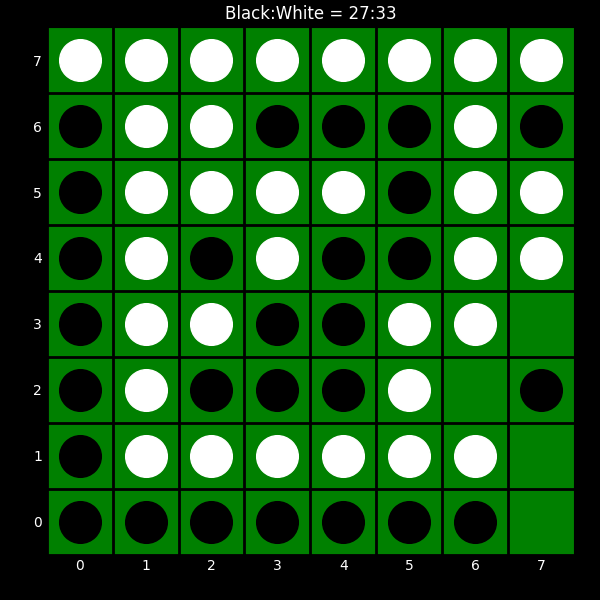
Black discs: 27
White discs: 33